Question: I am trying to create user form (like on picture) from where I would choose 2 excel files and execute Vlookup. I

I try this code but it does not execute Vlookup.
xxxxxxxxxxxxxxxxxxxxxxxxxxxxxxxxxxxxxxxxxxxxxxxxxxxxxxxxxxxxxxxxxxxxxxxxxxxxxxxxxxxxxxxxxxxxxxxxxxxxxxxxxxx
'''
Option Explicit
Dim FileToOpen1 As Variant
Dim FileToOpen2 As Variant
Dim wb1 As Workbook
Dim wb2 As Workbook
Dim ws1 As Worksheet
Dim ws2 As Worksheet
Dim rng1 As Range
Dim rng2 As Range
Dim cl As Range
Private Sub BrowseButton1_Click()
FileToOpen1 = Application.GetOpenFilename(Title:="Browse for your file", FileFilter:="Excel Files(*.xls*),*xls*")
If FileToOpen1 <> False Then
TextBox1 = FileToOpen1
End If
End Sub
Private Sub BrowseButton2_Click()
FileToOpen2 = Application.GetOpenFilename(Title:="Browse foy your file", FileFilter:="Excel Files(*.xls*),*xls*")
If FileToOpen2 <> False Then
TextBox2 = FileToOpen2
End If
End Sub
Private Sub OK_Click()
If FileToOpen1 <> False Then
Set wb1 = Application.Workbooks.Open(FileToOpen1)
End If
If FileToOpen2 <> False Then
Set wb2 = Application.Workbooks.Open(FileToOpen2)
End If
On Error Resume Next
rng1 = wb1.Sheets(1).Range("B3:B8")
Price_row = wb1.Sheets(1).Range("C3").row
Price_clm = wb1.Sheets(1).Range("C3").column
rng2 = wb2.Sheets(1).Range("A3:C8")
For Each cl In rng1
wb1.Sheets(1).Cells(Price_row, Price_clm) = Application.WorksheetFunction.VLOOKUP(cl, rng2, 2, False)
Price_row = Price_row + 1
Next cl
End Sub
'''
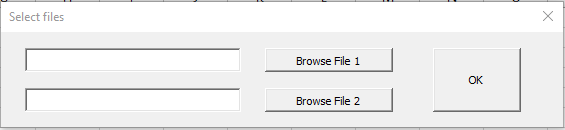
Answer: You are missing two variable definitions:
'''
Dim Price_row As Long
Dim Price_clm As Long
'''
And variables for range need to be assigned with 'Set'
This: 'Set rng2 = wb2.Sheets(1).Range("A3:C8")' instead of this 'rng2 = wb2.Sheets(1).Range("A3:C8")'
Now, vlookup function in vba will throw an error when it doesnt find a value.
A workaround for this will be something like this.
'''
Private Sub OK_Click()
If FileToOpen1 <> False Then
Set wb1 = Application.Workbooks.Open(FileToOpen1)
End If
If FileToOpen2 <> False Then
Set wb2 = Application.Workbooks.Open(FileToOpen2)
End If
Set rng1 = wb1.Sheets(1).Range("B3:B8")
Price_row = wb1.Sheets(1).Range("C3").Row
Price_clm = wb1.Sheets(1).Range("C3").Column
Set rng2 = wb2.Sheets(1).Range("A3:C8")
For Each cl In rng1
On Error Resume Next
vlResult = "" 'Reset variable
vlResult = Application.WorksheetFunction.VLookup(cl, rng2, 2, False) 'Performs vlookup
If Not vlResult = "" Then
wb1.Sheets(1).Cells(Price_row, Price_clm).Value = vlResult
Else
wb1.Sheets(1).Cells(Price_row, Price_clm).Value = "N/A"
End If
Price_row = Price_row + 1
Next cl
End Sub
'''
*Dont forget to add the variable too.
'''
Dim vlResult As String
'''